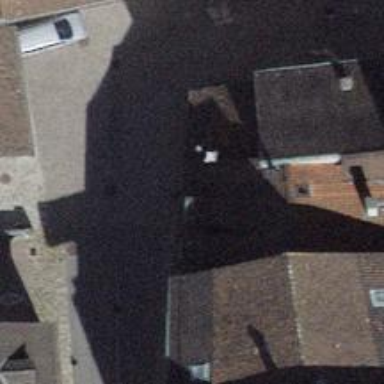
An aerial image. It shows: Building with tiled roof.